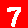
Digit: 7